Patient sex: M
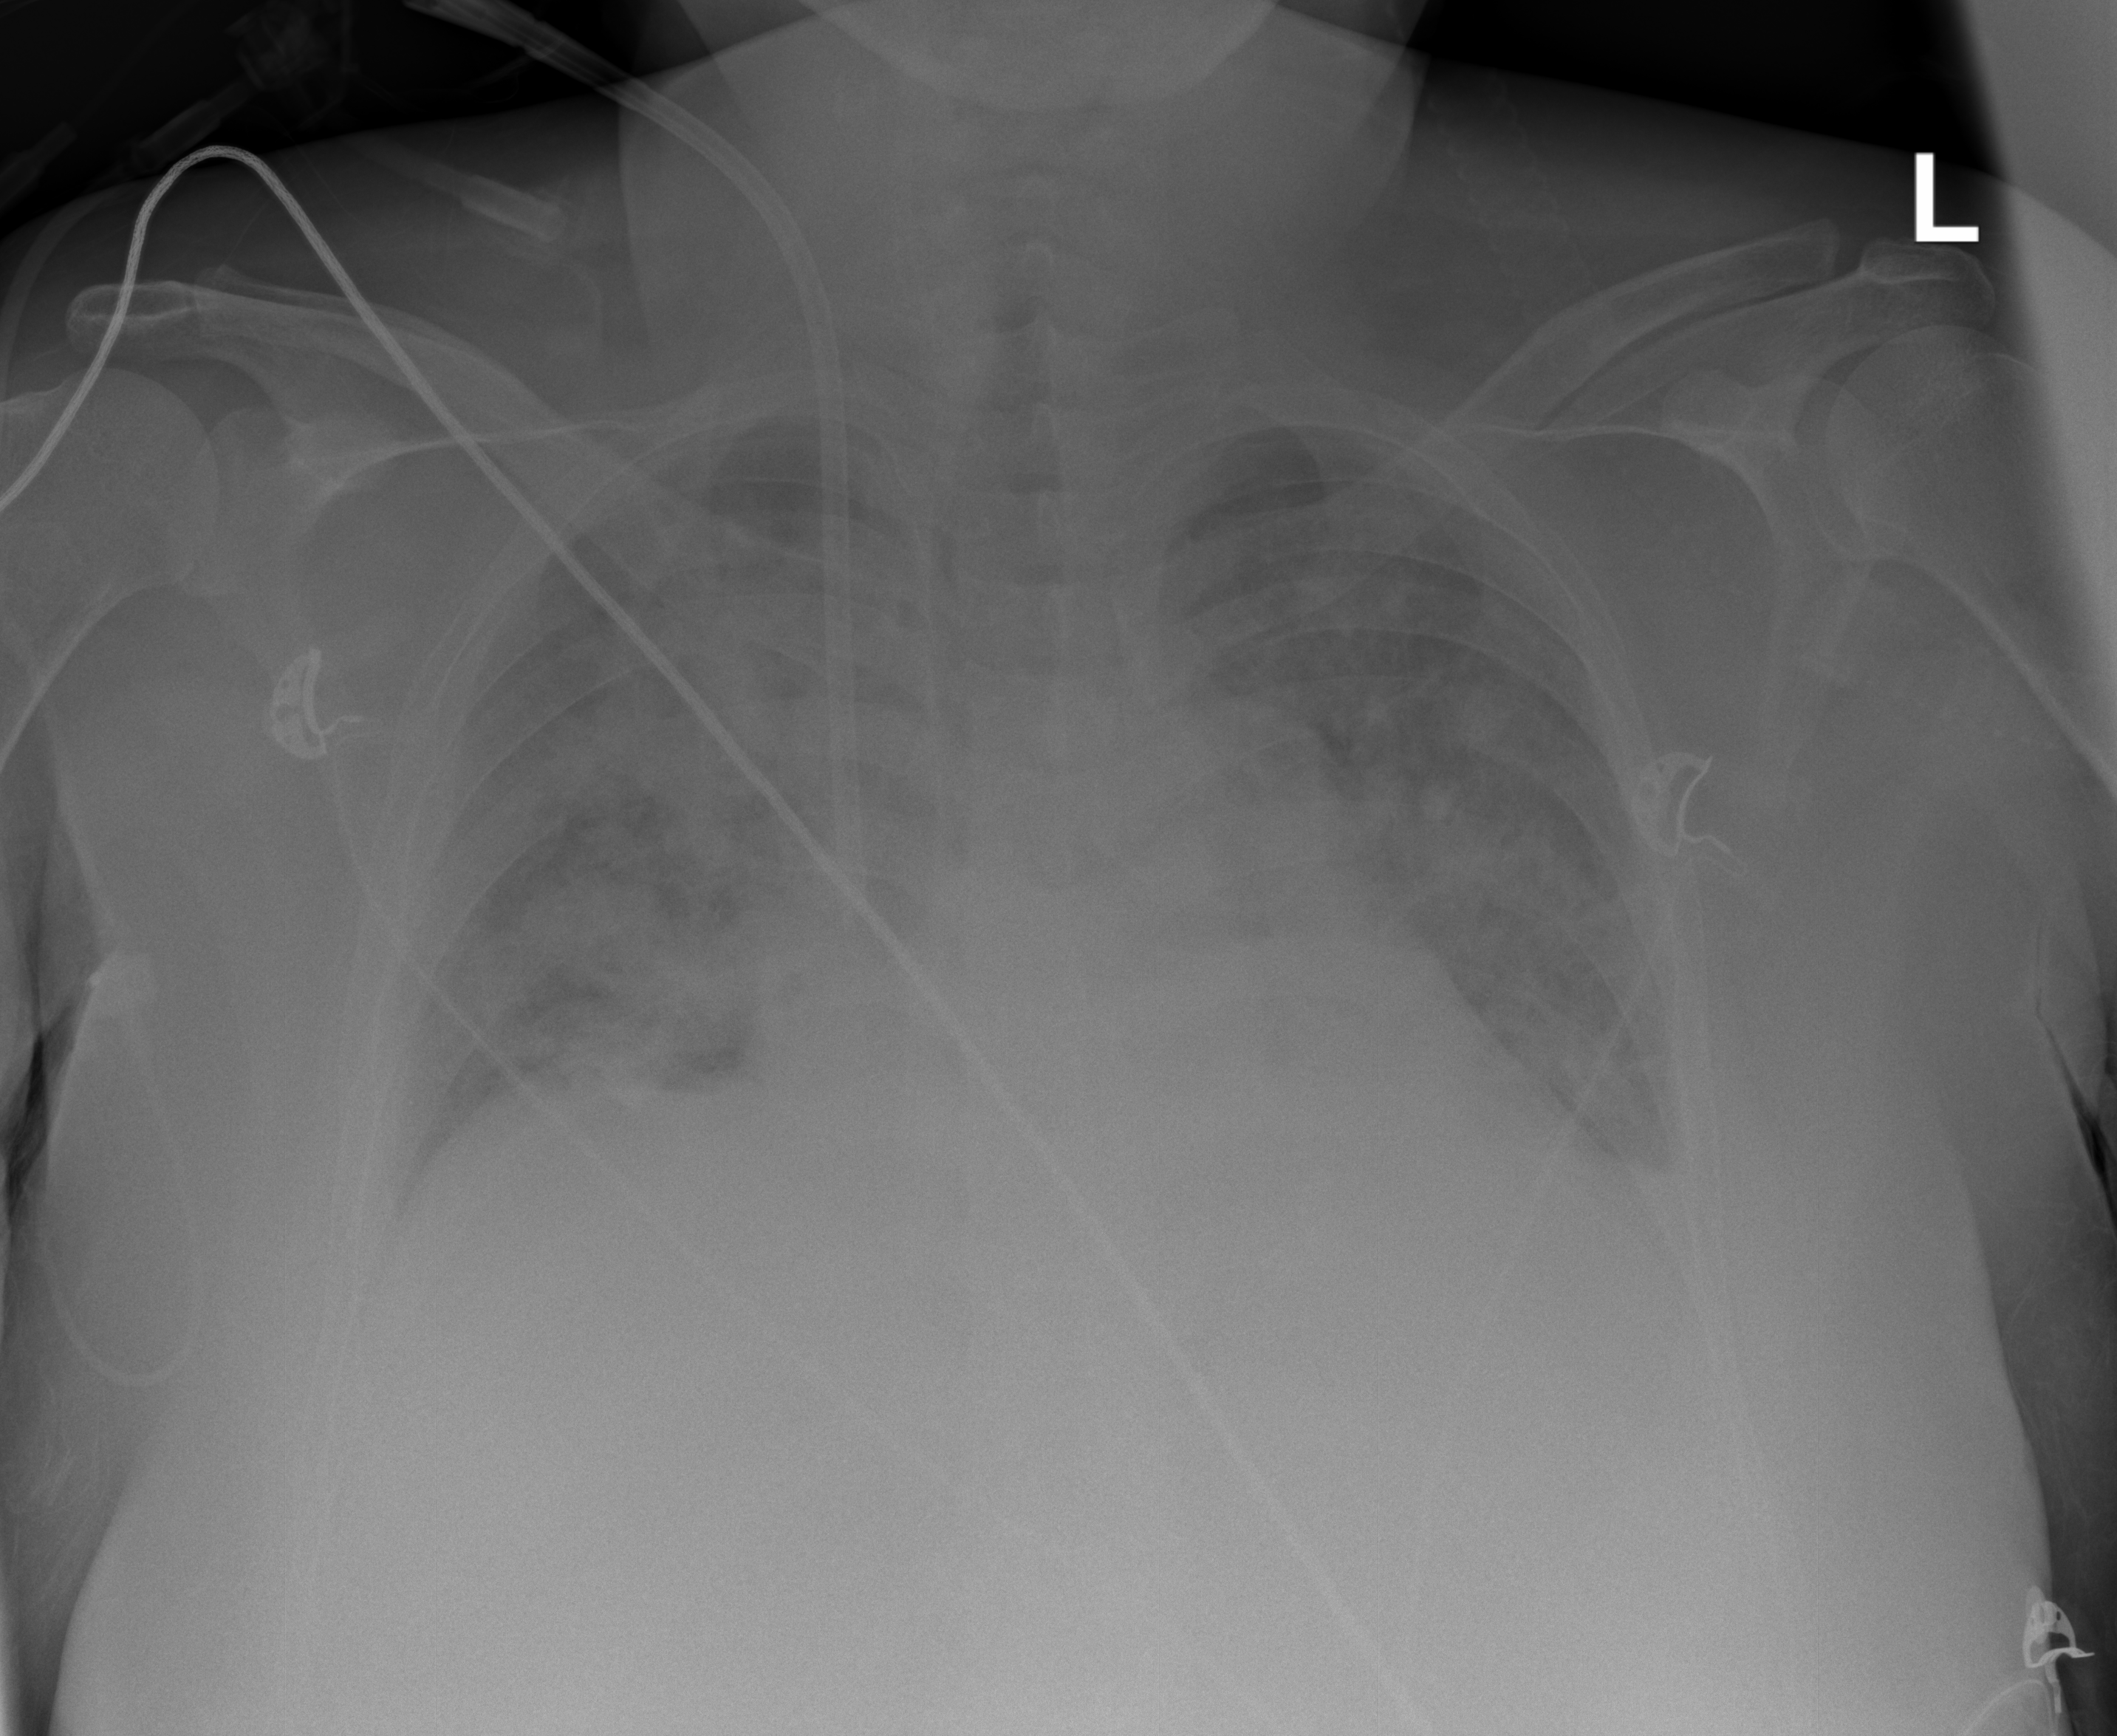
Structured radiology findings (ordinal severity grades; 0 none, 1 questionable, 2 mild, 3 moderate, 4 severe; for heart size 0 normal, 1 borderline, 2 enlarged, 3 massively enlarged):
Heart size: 2
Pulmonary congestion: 3
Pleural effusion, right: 2
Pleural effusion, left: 2
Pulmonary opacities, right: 3
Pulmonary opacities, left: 3
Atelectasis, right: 3
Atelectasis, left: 3